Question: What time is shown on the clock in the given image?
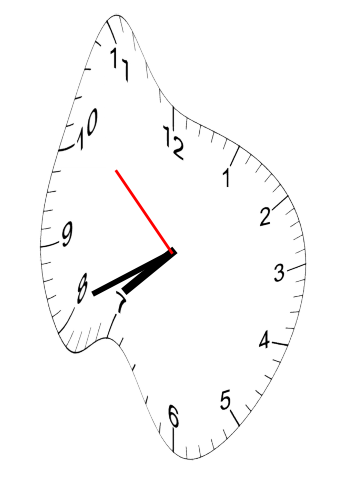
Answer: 07:40:52